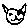
Label: cat